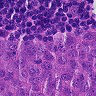
Metastatic tissue present: yes